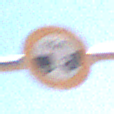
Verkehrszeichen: VerbotUnterschreitenMindestabstand
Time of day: Midday
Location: Outdoor (Nature)
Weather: Clear
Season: NotSpecified
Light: Natural